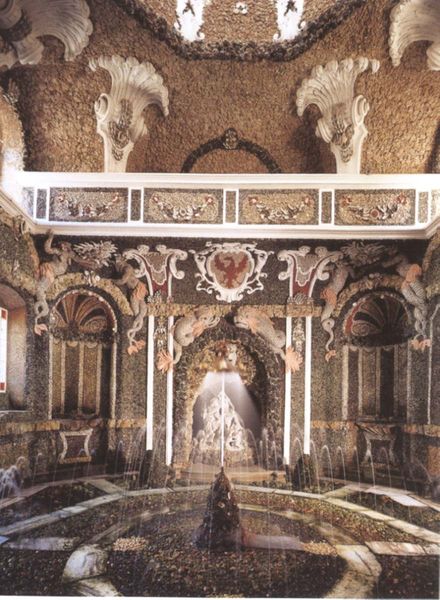
Titel: Eremitage, Altes Schloss Bayreuth
Künstler: Johann David Räntz
Standort: Bayreuth, Eremitage, Altes Schloss (EU - D - B)
Schlagwörter: adler, wasser, weiß, ausschnitt, blumen, braun, fenster, marmor, raum, säule, säulen, schloss, muster, ornament, bild, boden, decke, brunnen, rund, springbrunnen, balkon, bogen, empore, saal, kuppel, ornamente, stuck, halle, foto, medaillon, becken, wappen, skulpturen, grotte, muschel, nieschen, vries, bries, brunnenhaus, wassergarten, nischeen